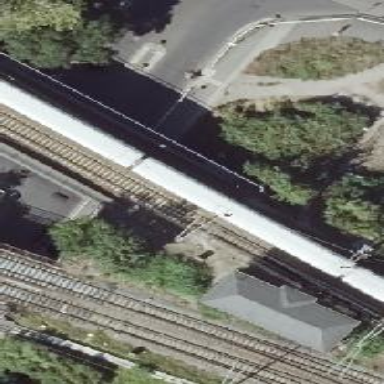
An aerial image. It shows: Railway track with contact lines for electrification.